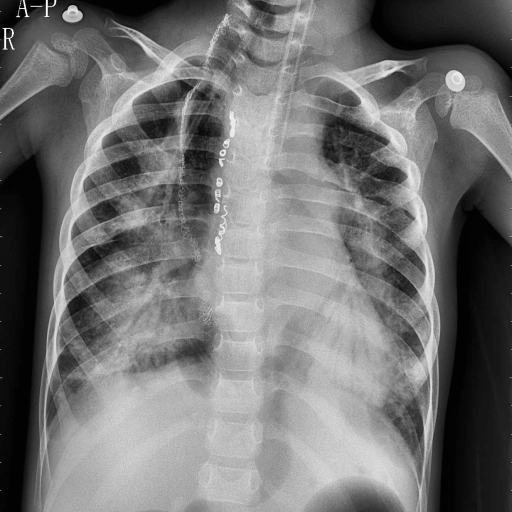
Finding: PNEUMONIA